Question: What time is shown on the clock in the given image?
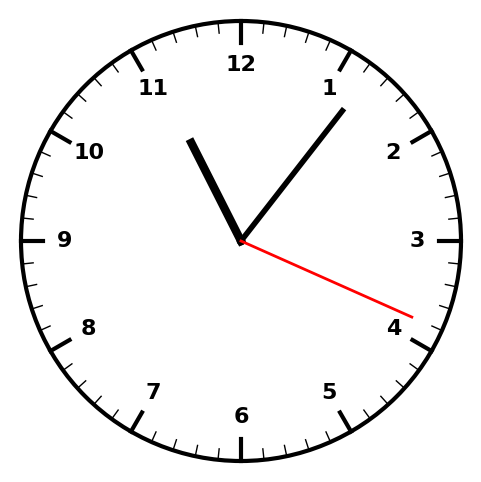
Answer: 11:06:19